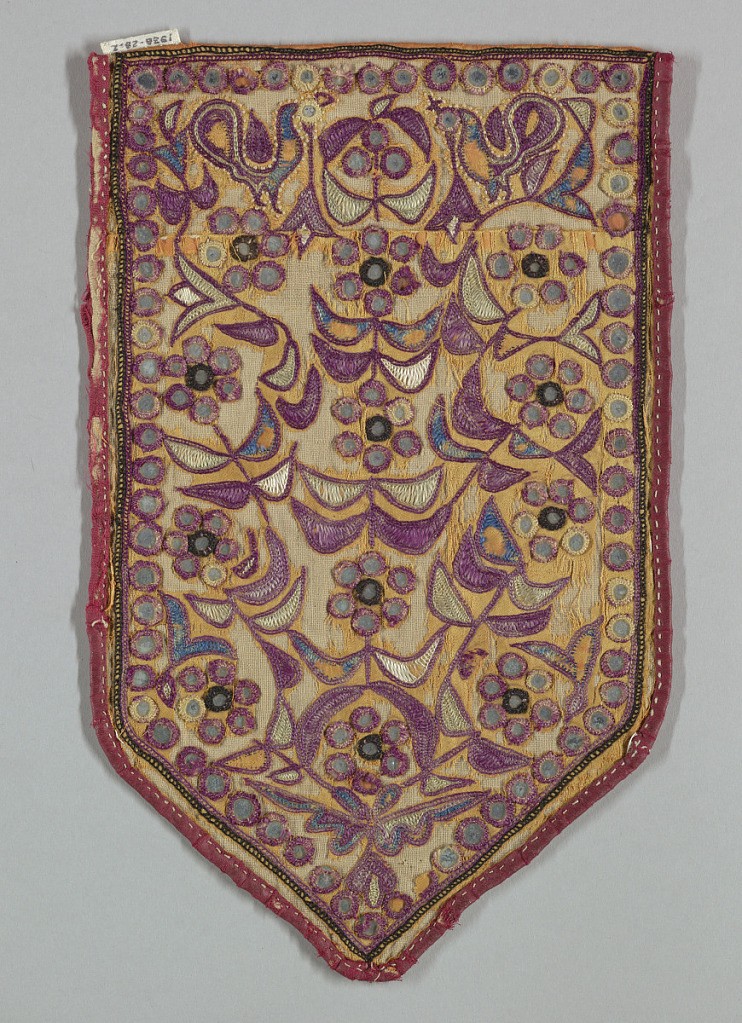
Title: Fragment
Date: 19th century
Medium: silk, cotton, mirrored glass Technique: embroidered on twill weave
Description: Yellow ground embroidered with a highly formalized floral pattern in magenta, white, blue, black, and beige silks and round pieces of mirrored glass. Fragment is rectangular with a pointed top.